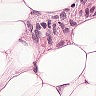
Metastatic tissue present: yes